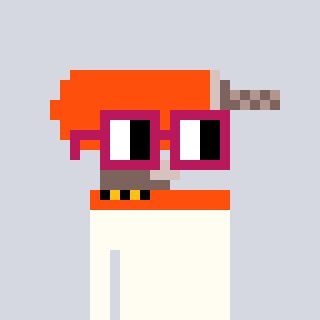
a pixel art character with square dark red glasses, a drill-shaped head and a rust-colored body on a cool background